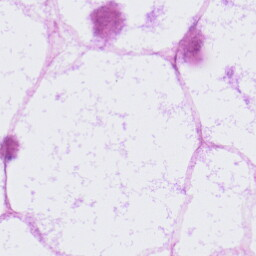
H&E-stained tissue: LymphNode